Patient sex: F
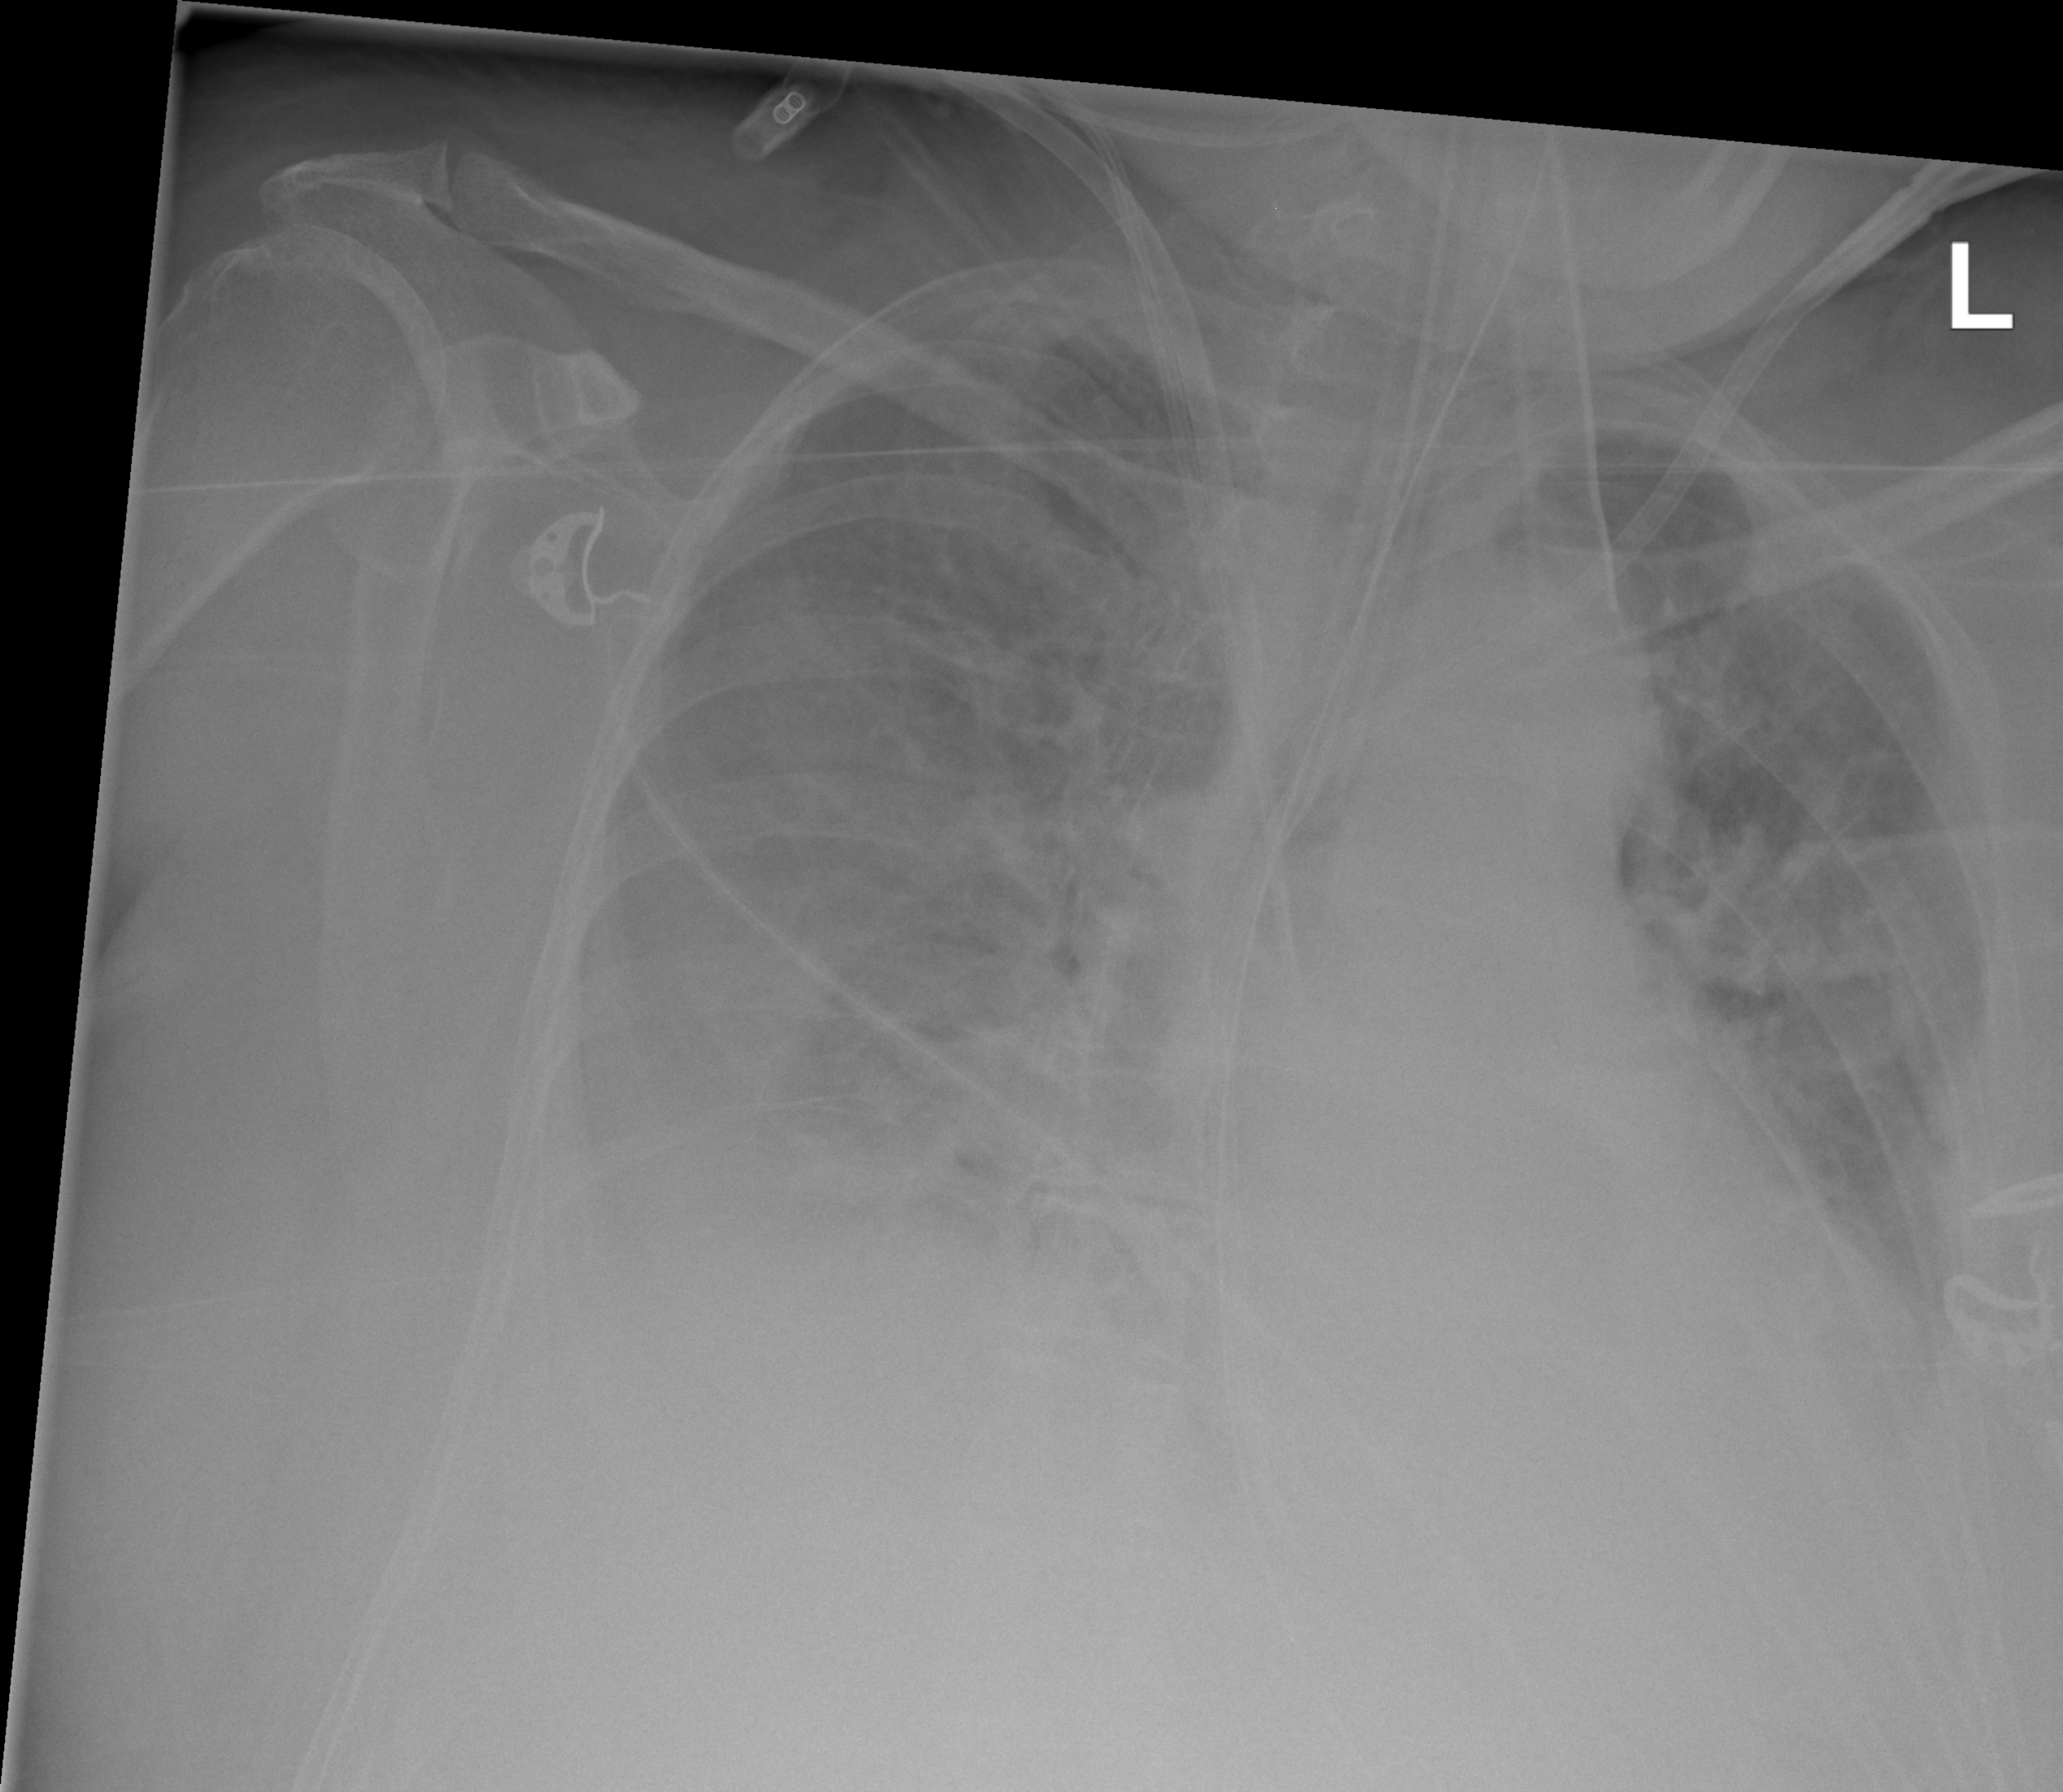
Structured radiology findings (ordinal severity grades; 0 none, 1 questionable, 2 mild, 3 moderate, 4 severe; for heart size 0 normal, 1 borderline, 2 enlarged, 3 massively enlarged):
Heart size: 0
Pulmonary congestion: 2
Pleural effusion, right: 3
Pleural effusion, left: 2
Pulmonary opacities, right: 2
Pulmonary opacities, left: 0
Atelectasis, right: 3
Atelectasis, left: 2